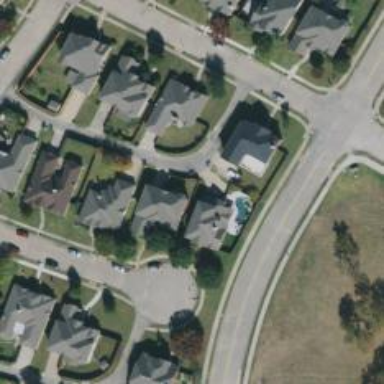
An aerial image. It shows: Alley classified as service road.